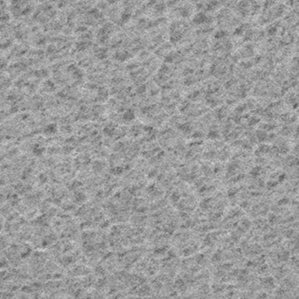
Label: frost